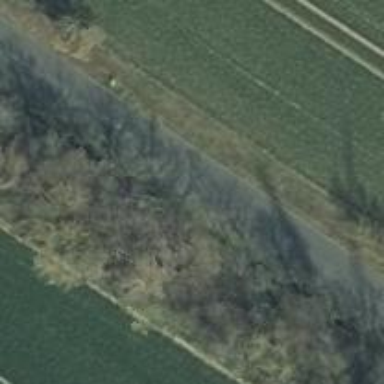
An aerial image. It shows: Unclassified road with asphalt surface.